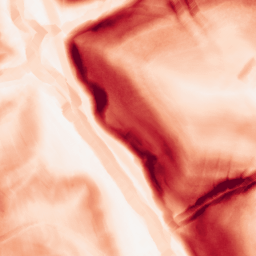
Category: morphological
Decomposition family: morphological_gradient
Decomposition parameters: size: 7
shape: diamond
Upsampling method: regularized
Upsampling parameters: scale: 4
lambda_reg: 0.001
Upsampling scale: 4